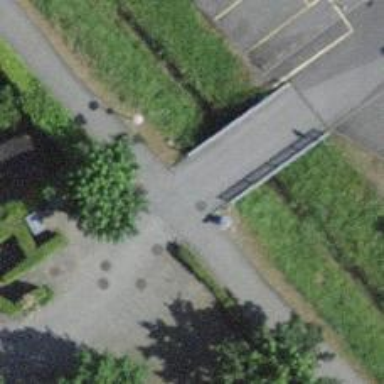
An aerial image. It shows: Unclassified road on asphalt surface with bridge.